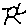
Label: sun